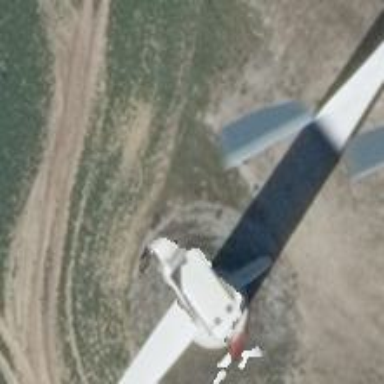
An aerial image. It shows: Wind turbine generator made by Vestas. The generator utilizes wind as its power source and belongs to the horizontal axis type.